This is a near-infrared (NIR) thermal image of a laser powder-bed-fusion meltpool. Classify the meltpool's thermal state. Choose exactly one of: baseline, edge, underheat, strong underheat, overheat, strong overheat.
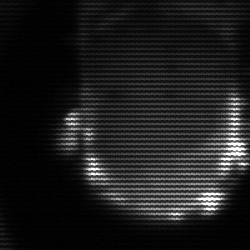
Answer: baseline